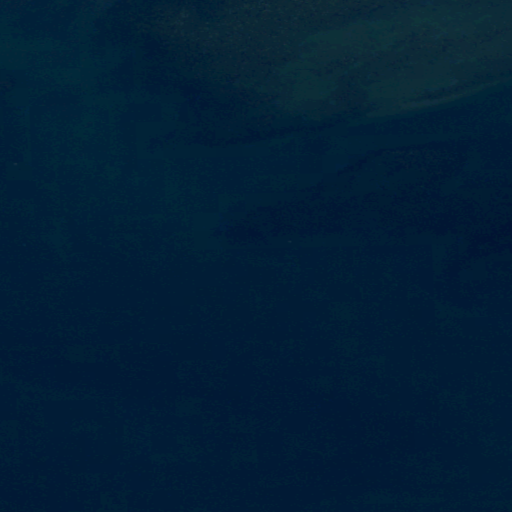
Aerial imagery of island in Washington named Blalock Islands containing only open water